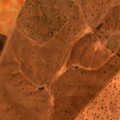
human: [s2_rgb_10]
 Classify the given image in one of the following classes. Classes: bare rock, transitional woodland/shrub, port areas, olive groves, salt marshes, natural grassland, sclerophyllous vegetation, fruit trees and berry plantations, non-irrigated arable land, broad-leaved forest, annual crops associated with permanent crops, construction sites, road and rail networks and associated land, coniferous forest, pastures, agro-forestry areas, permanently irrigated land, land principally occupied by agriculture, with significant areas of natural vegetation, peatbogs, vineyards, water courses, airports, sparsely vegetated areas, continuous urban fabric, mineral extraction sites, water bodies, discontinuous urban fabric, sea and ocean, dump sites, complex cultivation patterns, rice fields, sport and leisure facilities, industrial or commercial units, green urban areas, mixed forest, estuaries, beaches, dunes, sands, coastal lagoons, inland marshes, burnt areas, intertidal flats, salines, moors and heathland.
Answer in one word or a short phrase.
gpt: non-irrigated arable land, olive groves, agro-forestry areas, broad-leaved forest